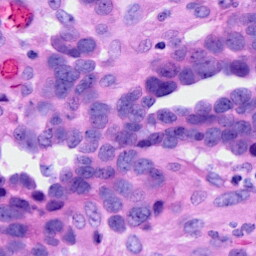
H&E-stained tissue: Ovarian